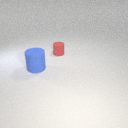
small red rubber cylinder behind large blue rubber cylinder